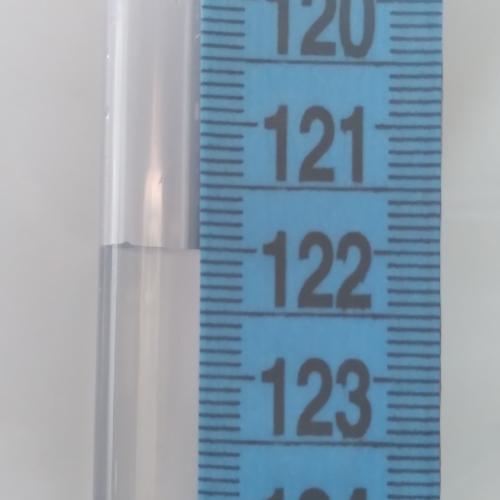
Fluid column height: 122.0 cm